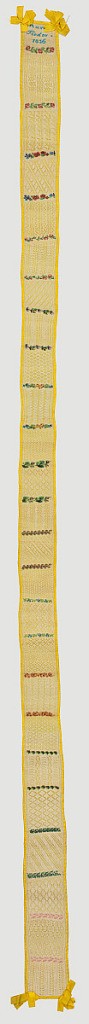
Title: Sampler
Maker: Maria Flodor
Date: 1836
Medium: cotton, glass beads, paper backing Technique: knitting
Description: Twenty four designs, twenty-four bands of beadwork.